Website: apple-inc
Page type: review-order
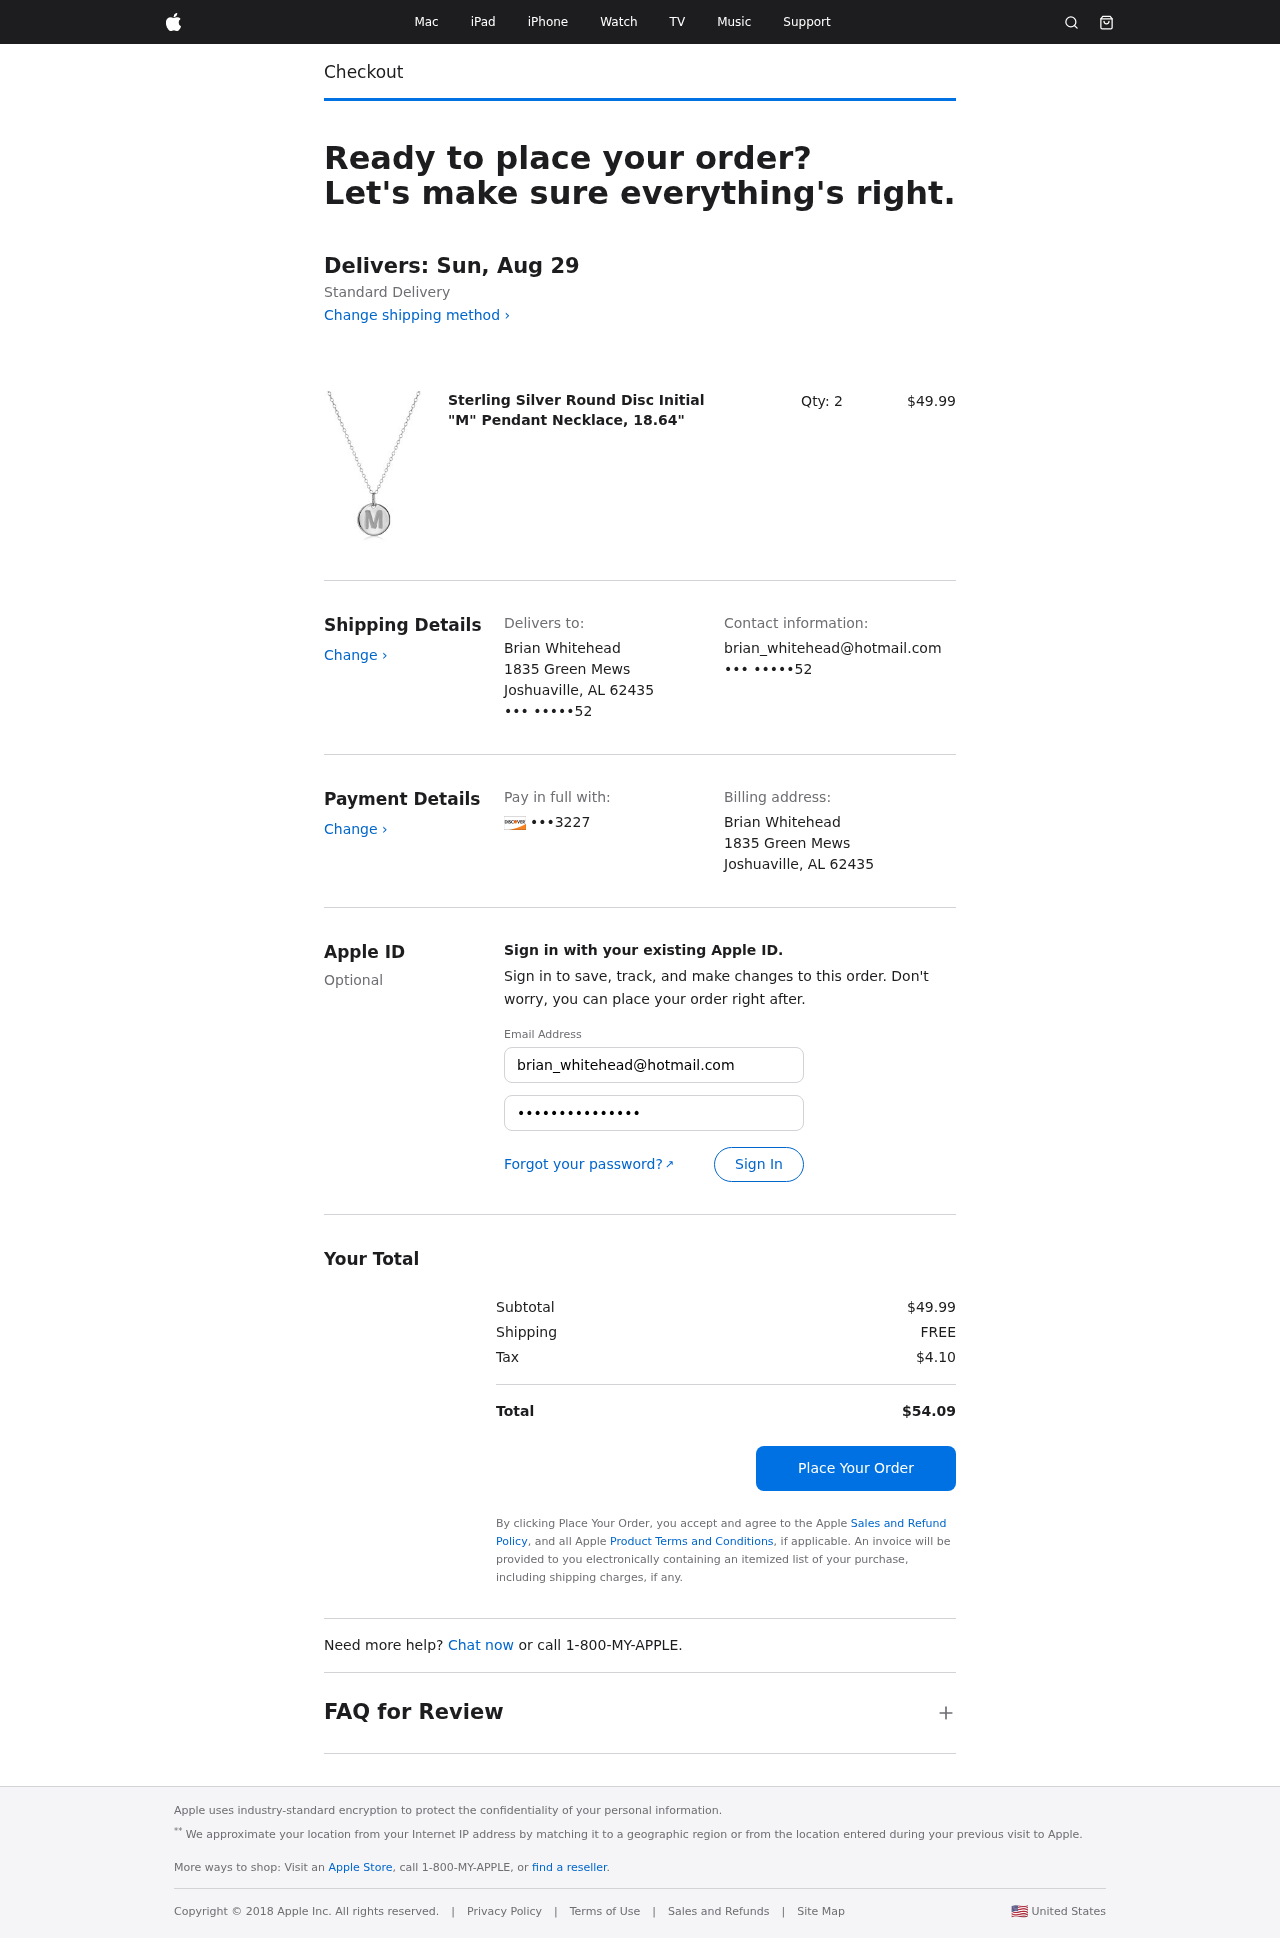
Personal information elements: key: PII_CARD_LAST4
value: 3227
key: PII_CITY_STATE_ZIP
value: Joshuaville, AL 62435
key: PII_EMAIL3
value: brian_whitehead@hotmail.com
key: PII_FULLNAME
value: Brian Whitehead
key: PII_PHONE_SUFFIX
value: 52
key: PII_STREET
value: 1835 Green Mews
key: PII_EMAIL2
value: brian_whitehead@hotmail.com
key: PII_PHONE_SUFFIX2
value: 52
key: PII_FULLNAME2
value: Brian Whitehead
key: PII_STREET2
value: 1835 Green Mews
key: PII_CITY_STATE_ZIP2
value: Joshuaville, AL 62435
Product elements: key: PRODUCT1_NAME
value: Sterling Silver Round Disc Initial "M" Pendant Necklace, 18.64"
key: PRODUCT1_PRICE
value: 49.99
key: PRODUCT1_QUANTITY
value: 2
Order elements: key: ORDER_DELIVERY_DATE
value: Delivers: Sun, Aug 29
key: ORDER_SUBTOTAL
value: $49.99
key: ORDER_SHIPPING_COST
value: FREE
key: ORDER_TAX
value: $4.10
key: ORDER_TOTAL
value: $54.09